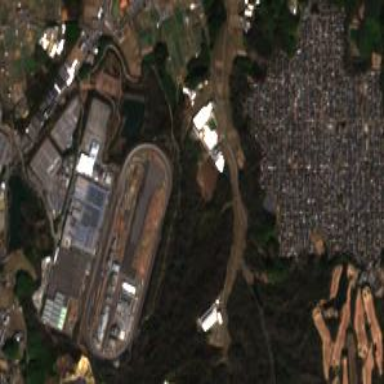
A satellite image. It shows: Industrial area with focus on cars.